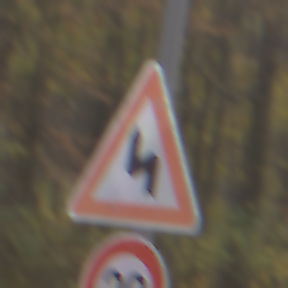
Verkehrszeichen: DoppelkurveZunaechstLinks
Zusatzzeichen unten: Geschwindigkeit20
Umgebung: Outdoor, Nature
Tageszeit: MorningAfternoon
Wetter: Overcast
Licht: Natural
Jahreszeit: Autumn
Kontrast: LowContrast